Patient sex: F
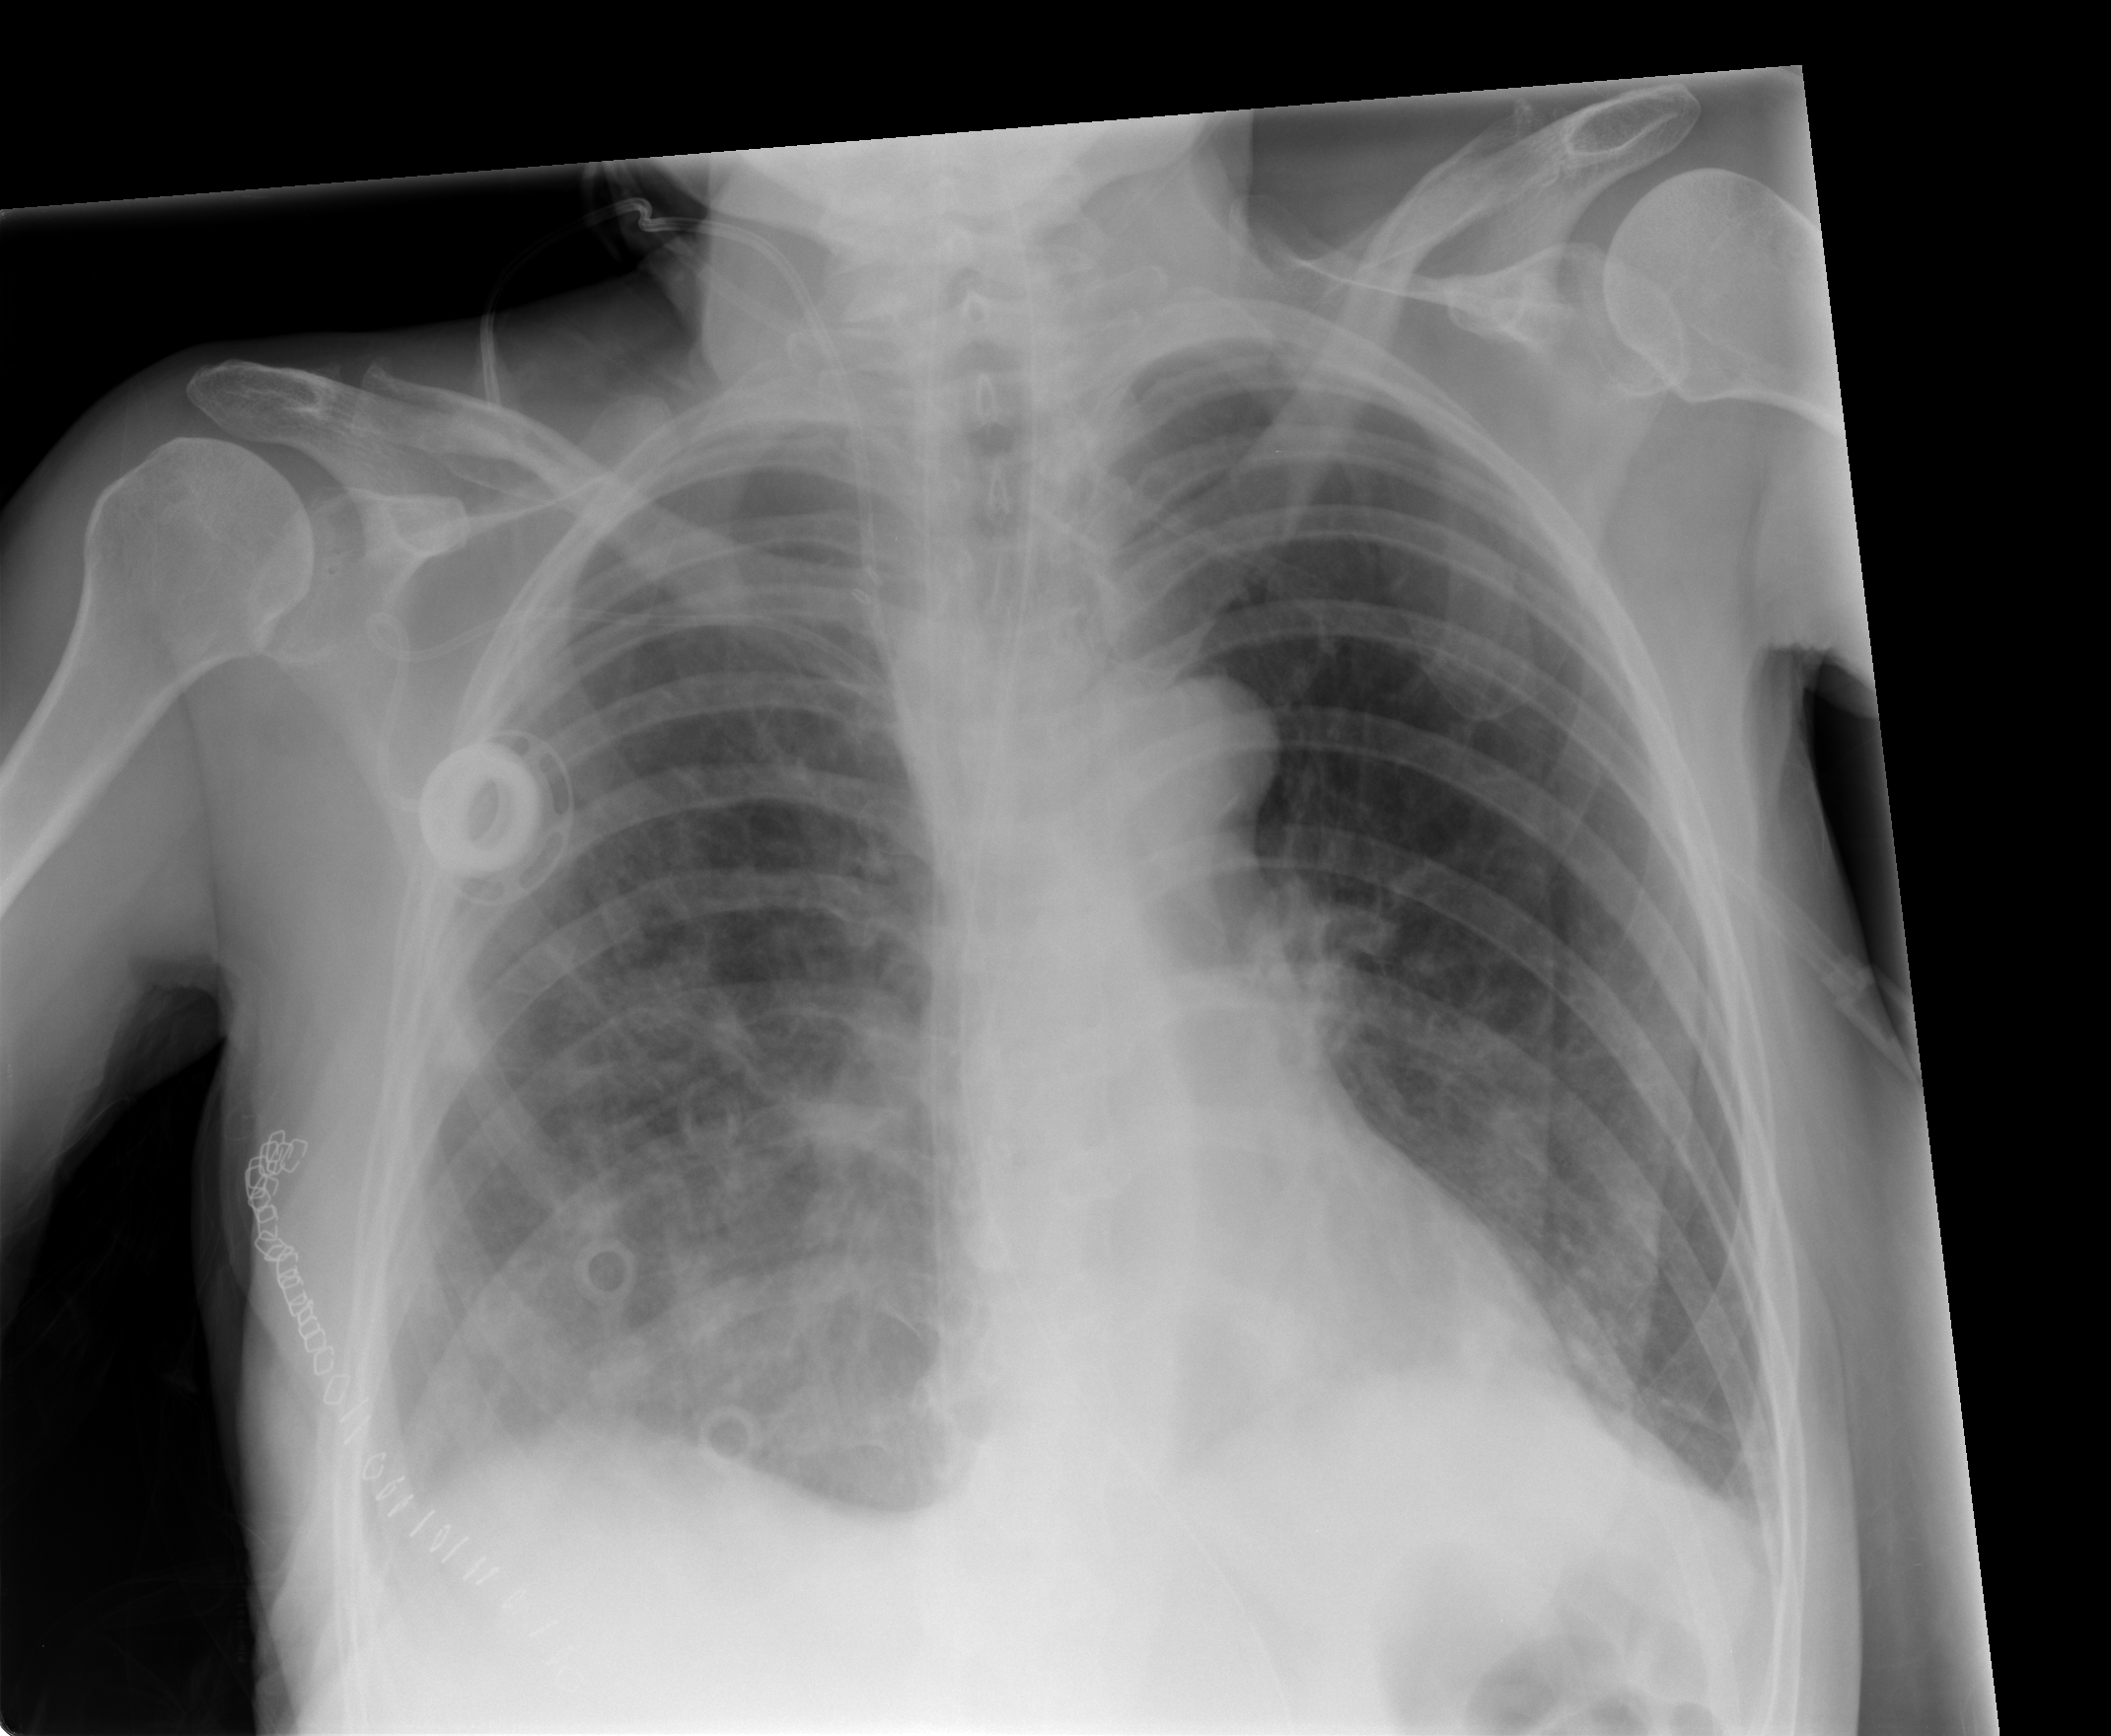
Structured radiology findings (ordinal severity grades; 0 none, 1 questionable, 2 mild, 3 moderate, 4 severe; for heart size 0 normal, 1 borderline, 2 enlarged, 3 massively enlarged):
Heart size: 0
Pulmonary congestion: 0
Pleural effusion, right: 2
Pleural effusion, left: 1
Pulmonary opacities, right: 3
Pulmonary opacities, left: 0
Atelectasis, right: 2
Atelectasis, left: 2